Interaction volume radius: 10 \u00c5
Interaction volume height: 20 \u00c5
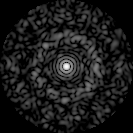
Disorder parameter: 0.8655